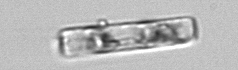
Label: Guinardia_delicatula